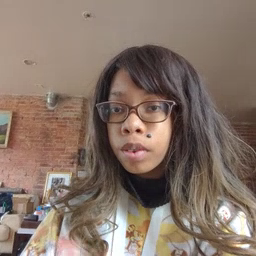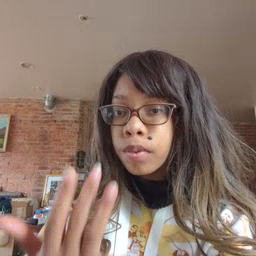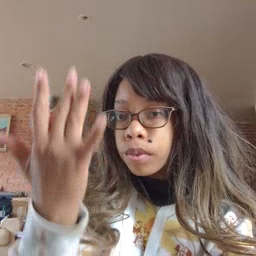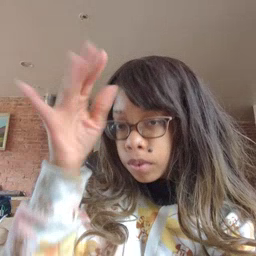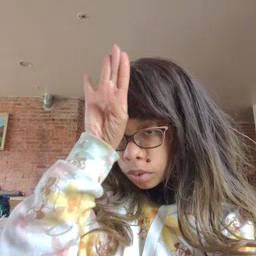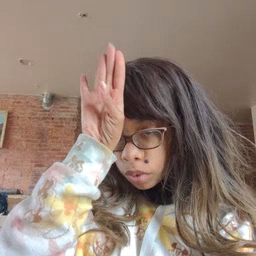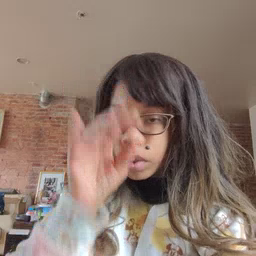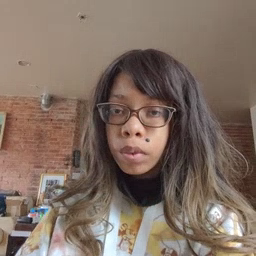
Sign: fireman